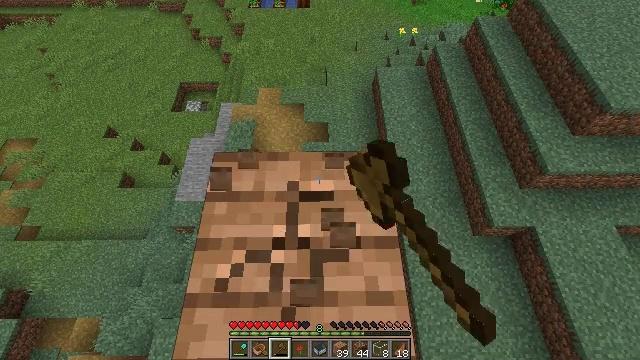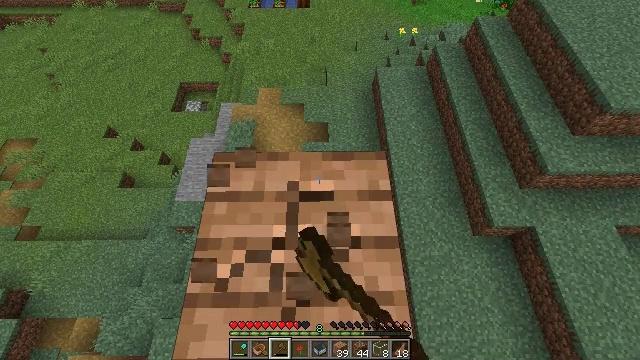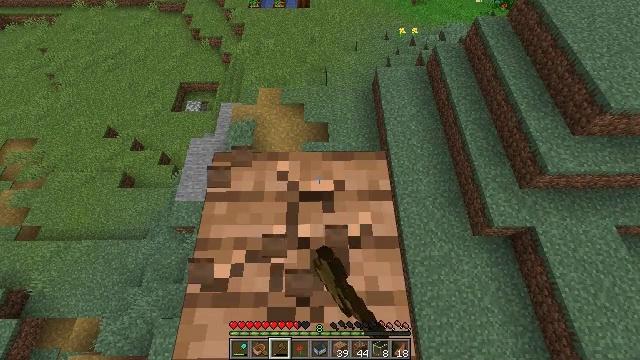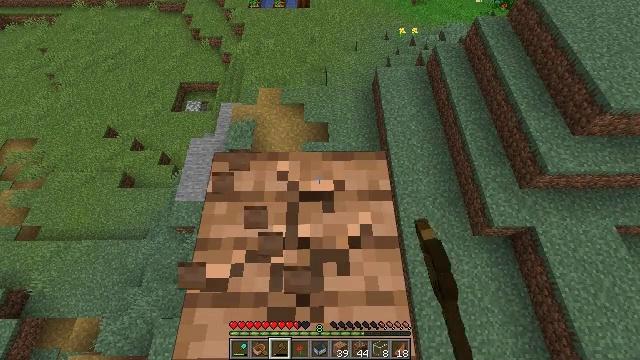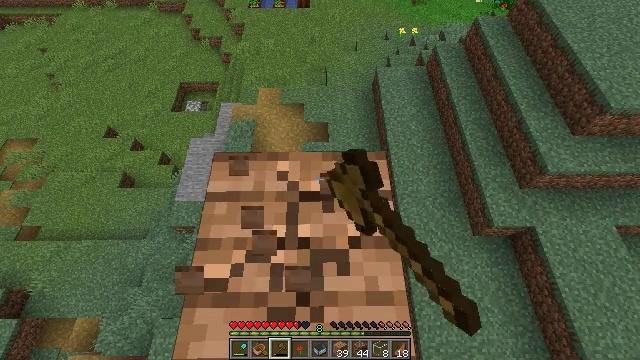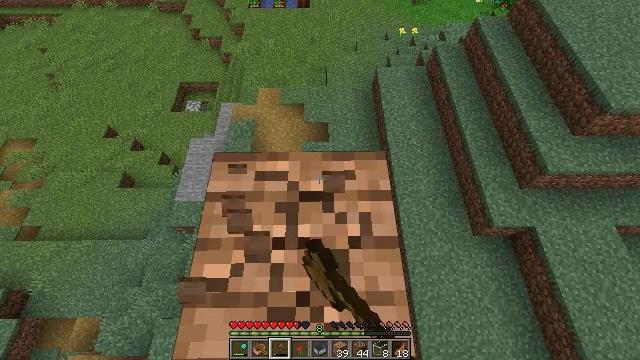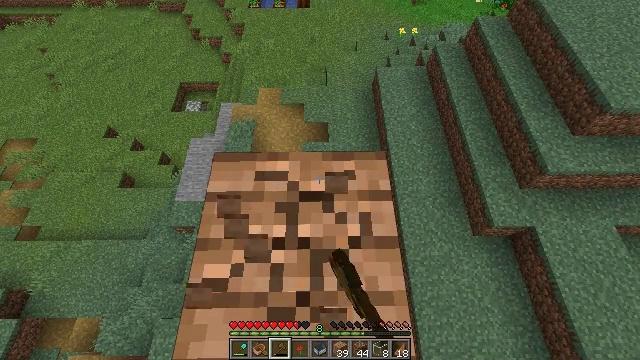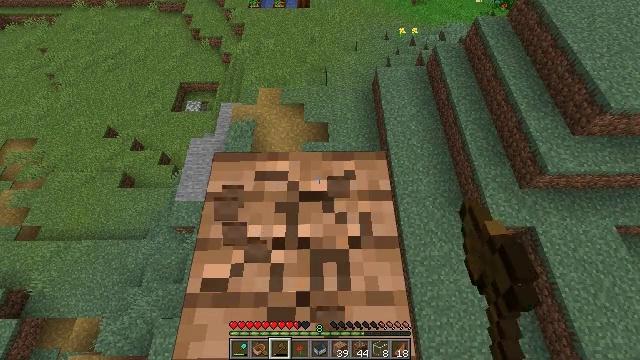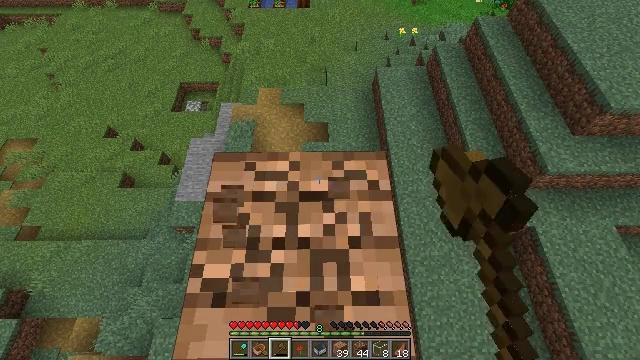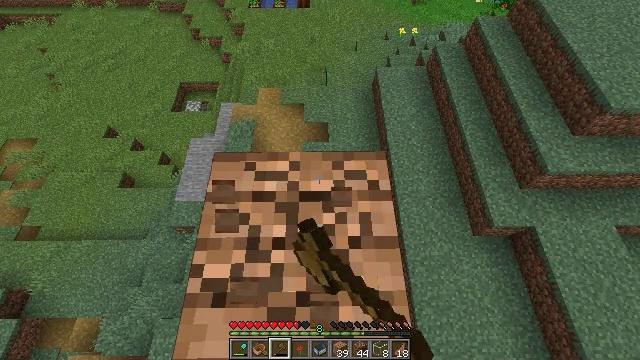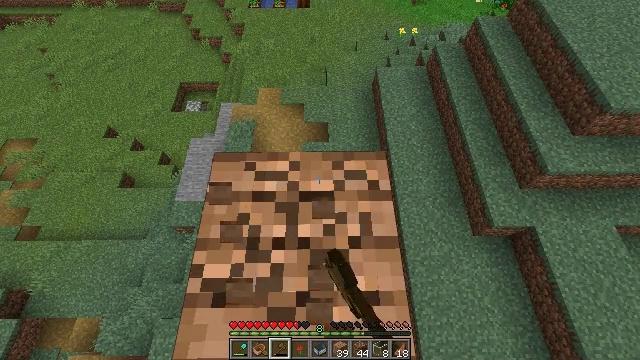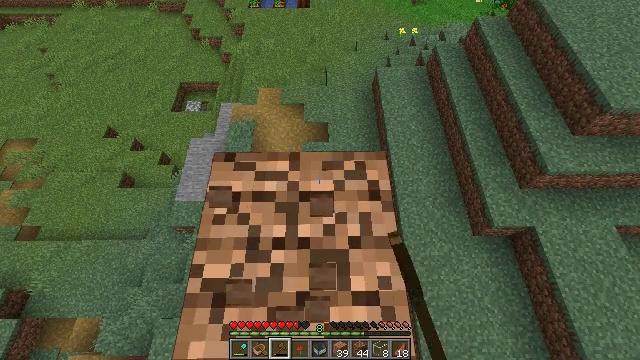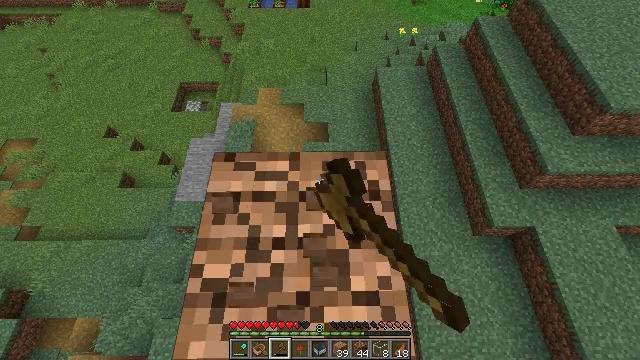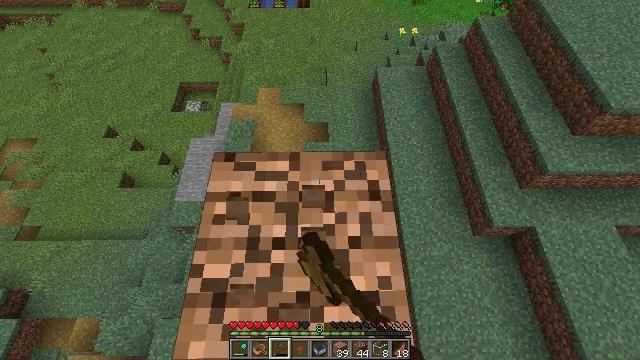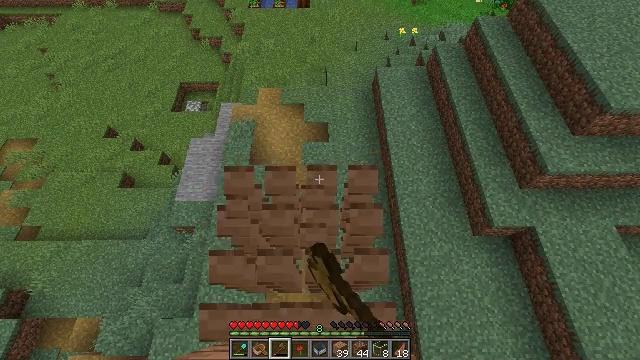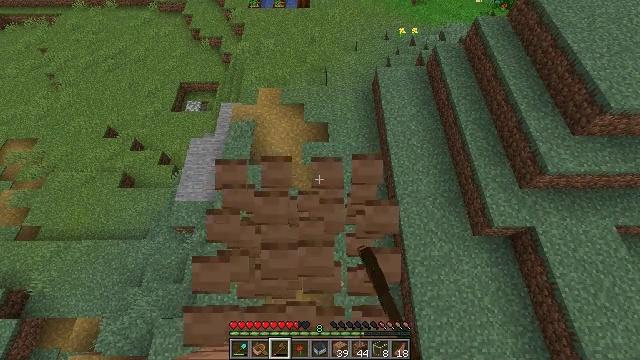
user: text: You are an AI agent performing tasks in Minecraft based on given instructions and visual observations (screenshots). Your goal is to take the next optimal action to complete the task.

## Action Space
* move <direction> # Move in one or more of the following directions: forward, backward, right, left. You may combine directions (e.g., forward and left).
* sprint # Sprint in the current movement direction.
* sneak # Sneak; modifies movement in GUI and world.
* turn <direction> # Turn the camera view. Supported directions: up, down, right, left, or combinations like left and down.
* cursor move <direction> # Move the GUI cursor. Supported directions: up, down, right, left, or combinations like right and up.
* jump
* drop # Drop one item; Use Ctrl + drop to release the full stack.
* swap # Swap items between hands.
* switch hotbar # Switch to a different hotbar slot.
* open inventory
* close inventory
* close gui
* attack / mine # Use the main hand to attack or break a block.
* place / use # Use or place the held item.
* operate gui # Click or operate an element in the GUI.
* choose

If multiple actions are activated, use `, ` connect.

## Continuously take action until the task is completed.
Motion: motion action
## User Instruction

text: Attack the jungle planks to collect them.
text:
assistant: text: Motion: sneak, attack / mine
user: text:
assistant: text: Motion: sneak, attack / mine
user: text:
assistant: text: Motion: sneak, attack / mine
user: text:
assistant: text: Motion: sneak, attack / mine
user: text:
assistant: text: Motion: sneak, attack / mine
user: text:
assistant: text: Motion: sneak, attack / mine
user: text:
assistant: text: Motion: sneak, attack / mine
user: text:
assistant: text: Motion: sneak, attack / mine
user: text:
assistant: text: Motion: sneak, attack / mine
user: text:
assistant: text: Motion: sneak, attack / mine
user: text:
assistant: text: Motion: sneak, attack / mine
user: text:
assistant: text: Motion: sneak, attack / mine
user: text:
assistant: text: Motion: sneak, attack / mine
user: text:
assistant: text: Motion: sneak, attack / mine
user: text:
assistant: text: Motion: sneak, attack / mine
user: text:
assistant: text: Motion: sneak, attack / mine
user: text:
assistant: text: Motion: sneak, attack / mine
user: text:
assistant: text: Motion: sneak, attack / mine
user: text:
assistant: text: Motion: sneak, attack / mine
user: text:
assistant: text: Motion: move back, sneak, attack / mine
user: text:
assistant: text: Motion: move back, sneak, attack / mine
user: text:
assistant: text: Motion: move back, sneak, attack / mine
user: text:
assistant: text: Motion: move back, sneak, attack / mine
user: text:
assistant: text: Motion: move back, sneak, attack / mine
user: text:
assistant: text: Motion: move back, sneak, attack / mine
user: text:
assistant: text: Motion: move back, sneak, attack / mine
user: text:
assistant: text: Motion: move back, sneak, attack / mine
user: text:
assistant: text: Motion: move back, sneak, attack / mine
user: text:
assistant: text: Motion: move back, sneak, attack / mine
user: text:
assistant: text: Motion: move back, sneak, attack / mine